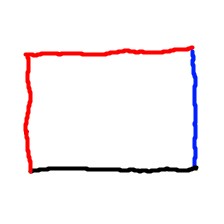
Shape: rectangle